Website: slack
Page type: payment
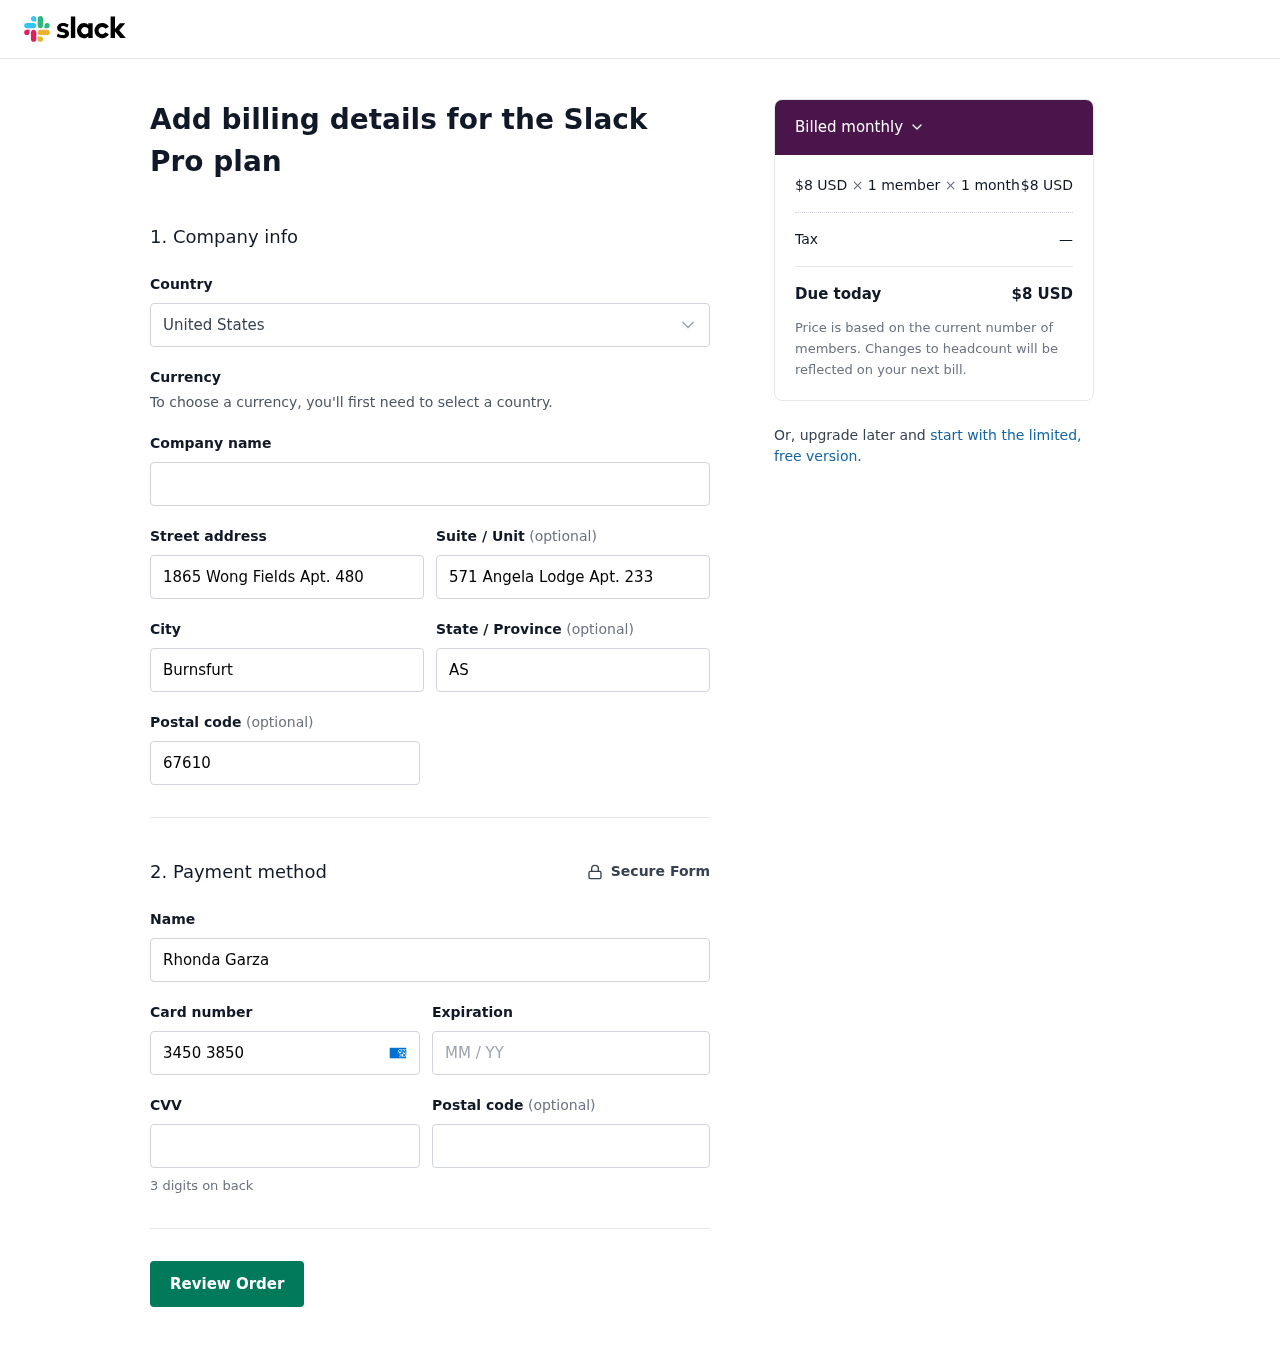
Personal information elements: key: PII_COUNTRY
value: United States
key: PII_STREET
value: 1865 Wong Fields Apt. 480
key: PII_STREET2
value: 571 Angela Lodge Apt. 233
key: PII_CITY
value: Burnsfurt
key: PII_STATE
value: AS
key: PII_POSTCODE
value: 67610
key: PII_FULLNAME
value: Rhonda Garza
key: PII_CARD_NUMBER
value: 3450 3850 0232 032
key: PII_CARD_EXPIRY
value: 06/27
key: PII_CARD_CVV
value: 9755
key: PII_POSTCODE2
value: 03404
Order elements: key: ORDER_PRICE_PER_MEMBER
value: $8 USD
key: ORDER_NUM_MEMBERS
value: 1 member
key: ORDER_NUM_MONTHS
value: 1 month
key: ORDER_SUBTOTAL
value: $8 USD
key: ORDER_TAX
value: —
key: ORDER_TOTAL
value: $8 USD